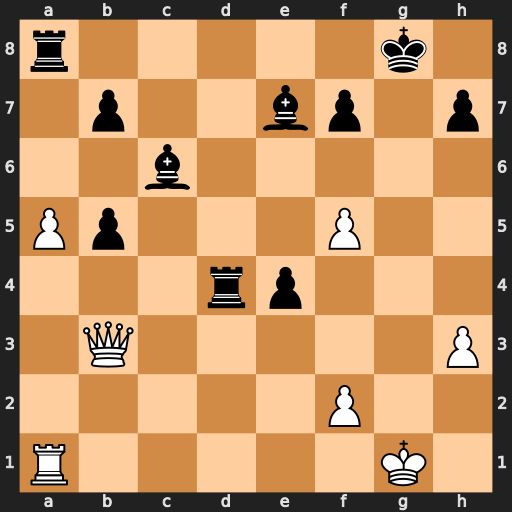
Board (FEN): r5k1/1p2bp1p/2b5/Pp3P2/3rp3/1Q5P/5P2/R5K1
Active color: w
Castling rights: -
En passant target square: -
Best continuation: Qg3+ Kf8 Qe5 f6 Qxd4